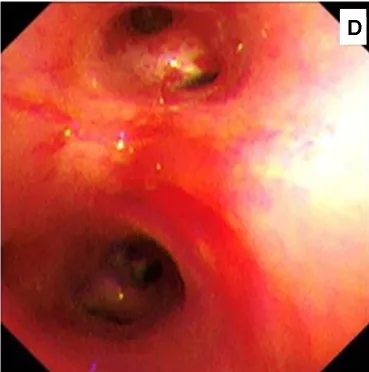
Review flexible bronchoscopy for foreign body retention (D).
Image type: endoscopy (airway_endoscopy)